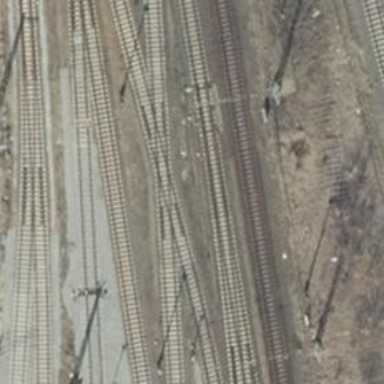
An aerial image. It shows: Railway crossing.